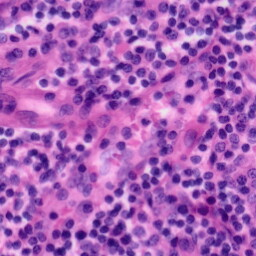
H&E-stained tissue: Tonsil